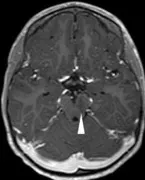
Central gadolinium enhancement of left midbrain lesion on T1 sequence.
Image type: radiology (mri)